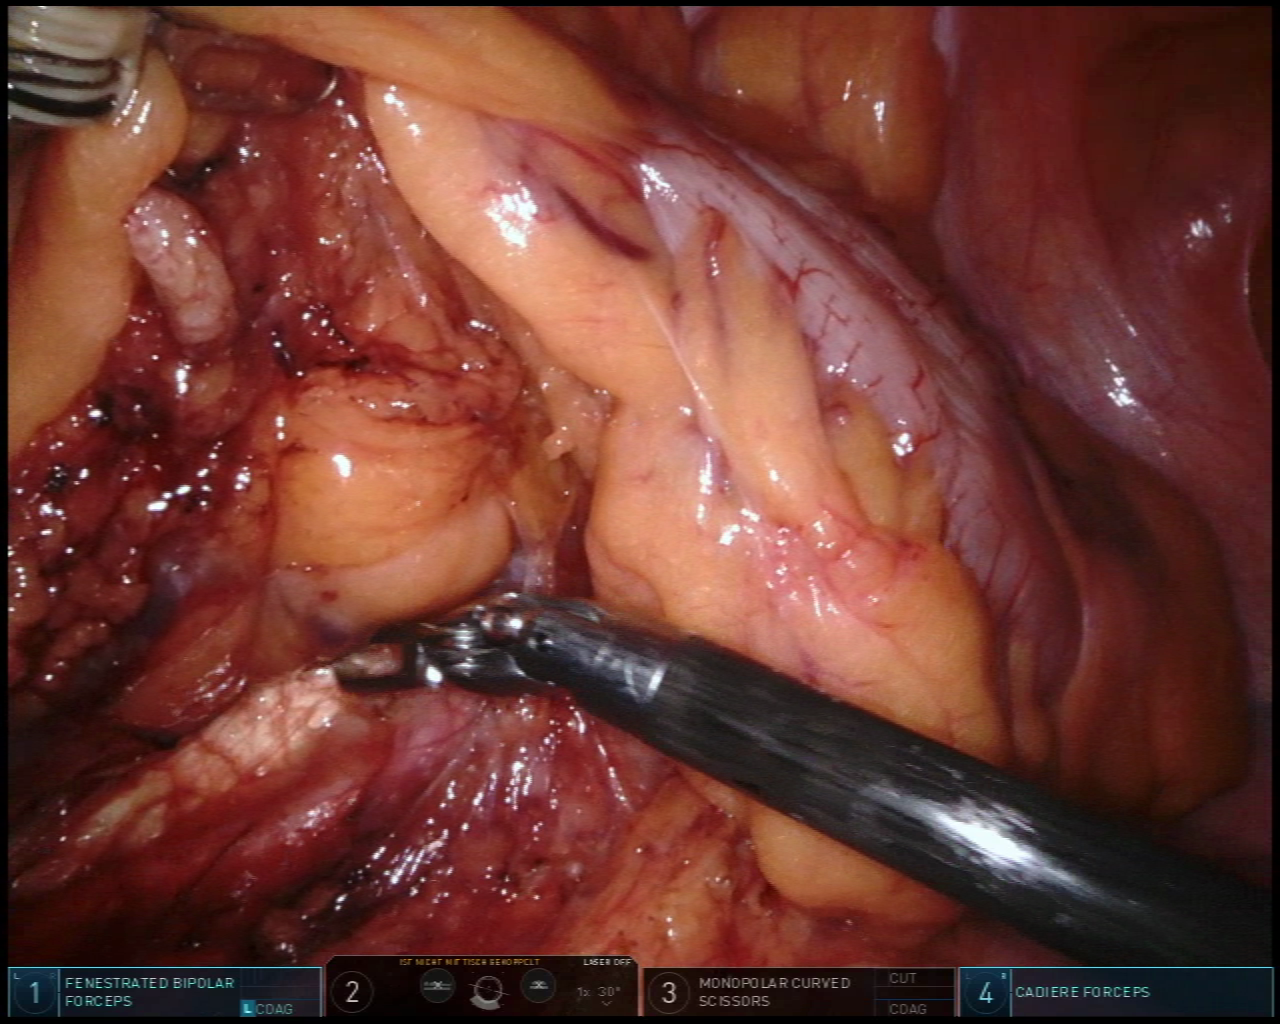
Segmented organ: ureter
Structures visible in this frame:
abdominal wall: yes
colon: yes
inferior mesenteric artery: no
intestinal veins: no
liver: no
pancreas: no
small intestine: no
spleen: no
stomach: no
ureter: yes
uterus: no
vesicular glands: no